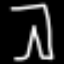
Label: pants